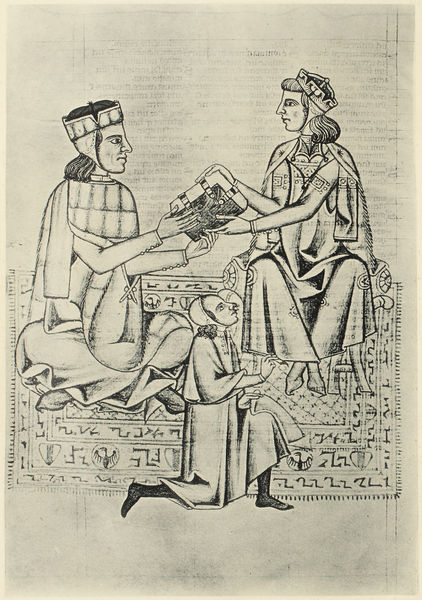
Titel: Manfredi-Bibel aus der Vatikanischen Bibliothek/ codice membranaceo / Manfredbibel
Institution: Rom, Vatikanische Bibliothek
Schlagwörter: adler, mann, umhang, weiß, menschen, sitzen, frau, grau, haar, hintergrund, männer, schwarz, stuhl, zeichnung, haube, leute, muster, teppich, bibel, diener, gesicht, hände, gewand, mantel, drei, personen, krone, engel, schrift, papier, perspektive, schuhe, kissen, könig, thron, bordüre, knie, buch, geben, druck, seite, illustration, knien, stiefel, herrscher, geschenk, kniend, mittelalter, übergabe, königin, maria, gabe, miniatur, kronen, schneidersitz, stifter, buchmalerei, kodex, stiegel